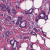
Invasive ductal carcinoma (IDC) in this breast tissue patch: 1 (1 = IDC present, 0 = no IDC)